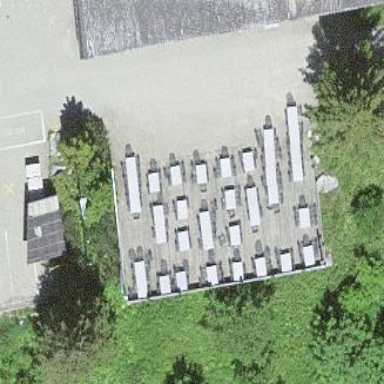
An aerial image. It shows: Outdoor seating area for leisure land.